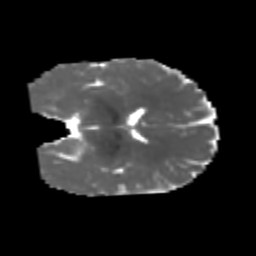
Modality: MD
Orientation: coronal
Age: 7
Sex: male
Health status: healthy